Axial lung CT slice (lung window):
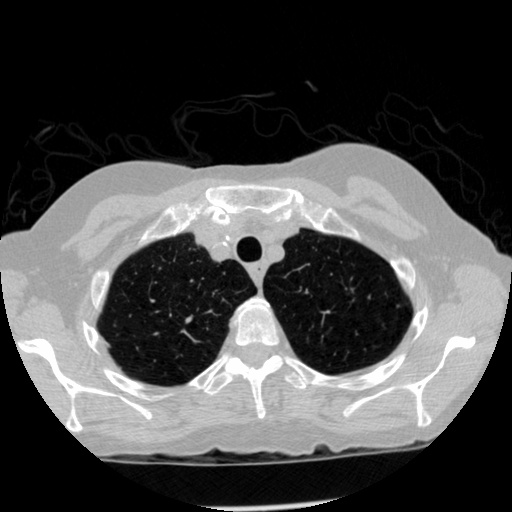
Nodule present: no